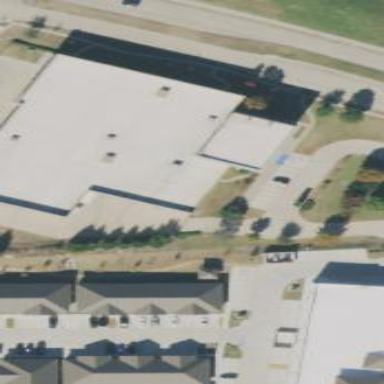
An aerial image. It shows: Building used for storage rental.